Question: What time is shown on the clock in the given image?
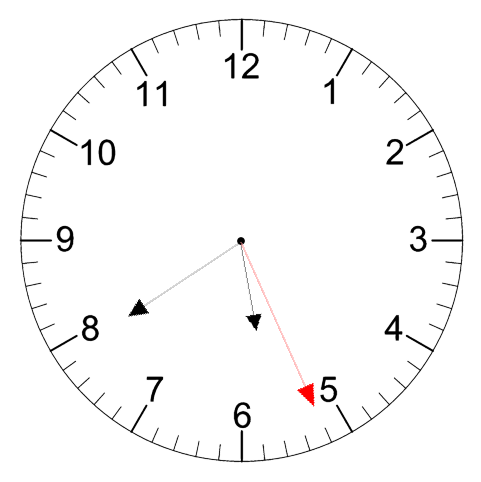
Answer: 05:39:26